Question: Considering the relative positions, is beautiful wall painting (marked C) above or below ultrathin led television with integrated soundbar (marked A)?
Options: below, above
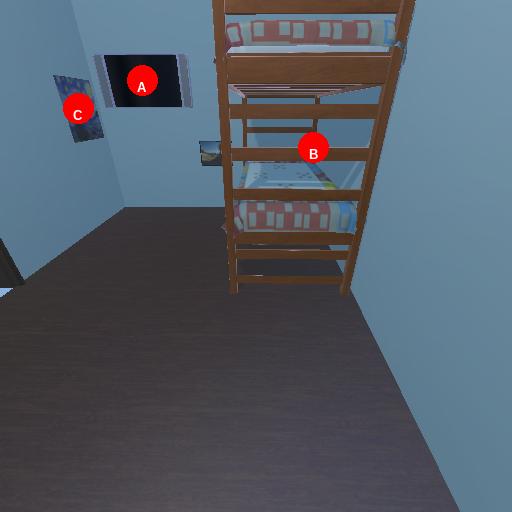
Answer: below